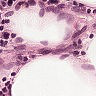
Metastatic tissue present: no